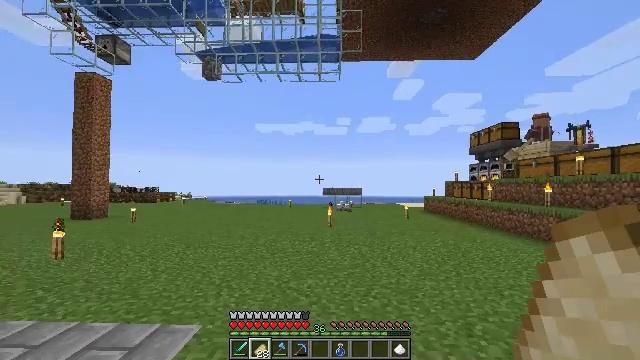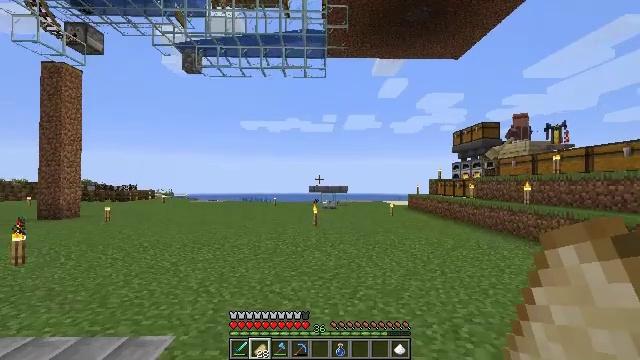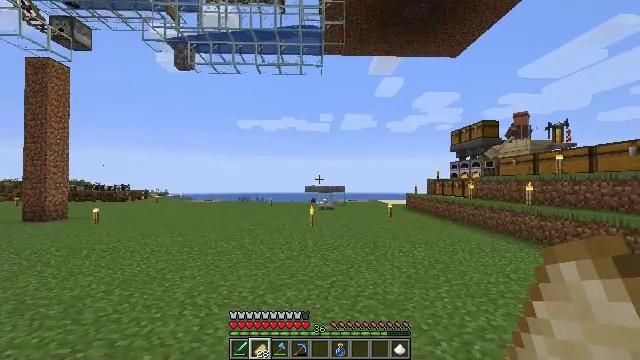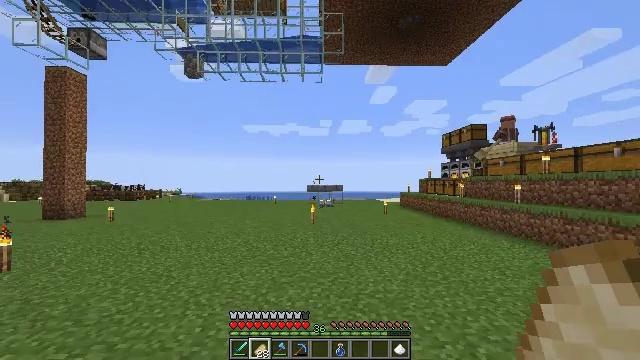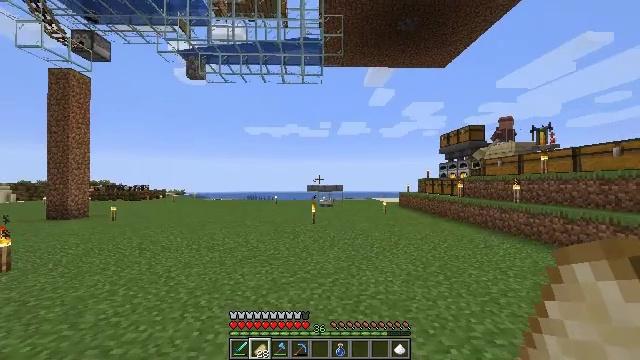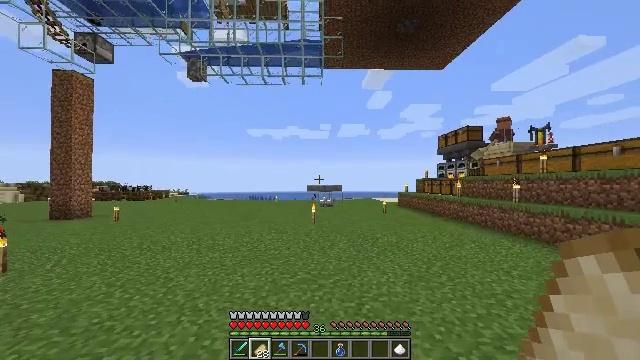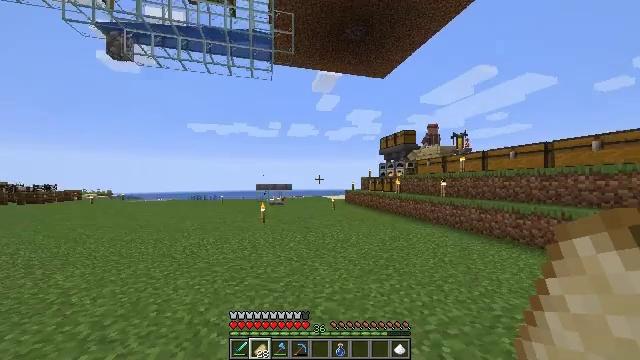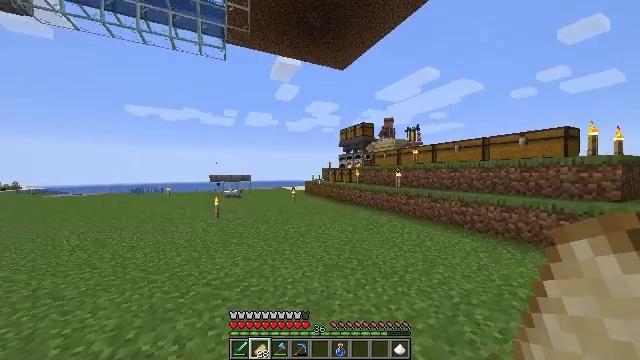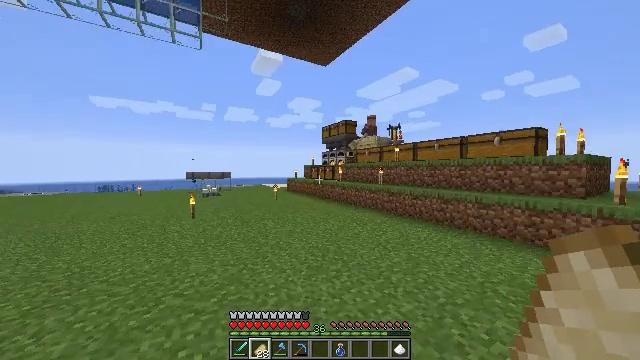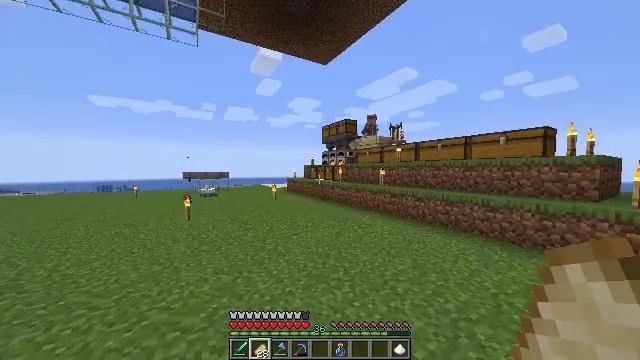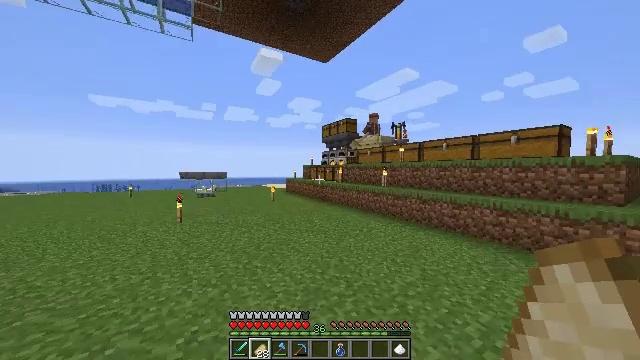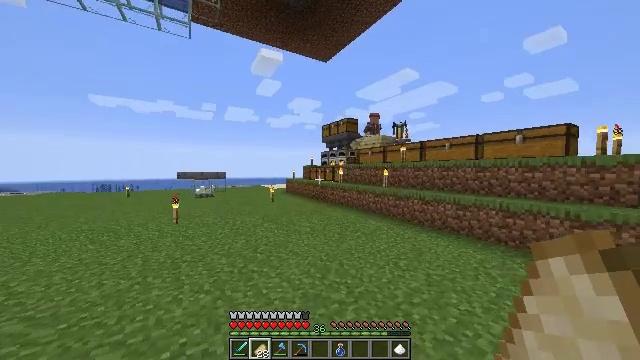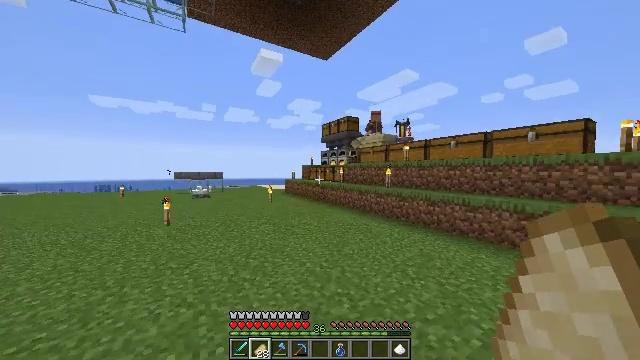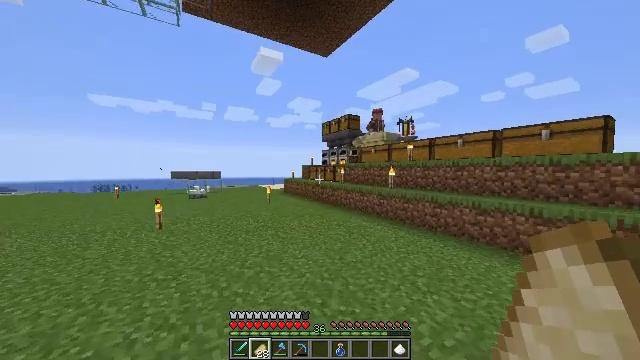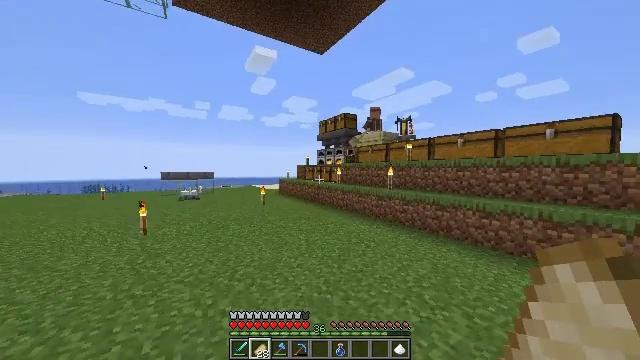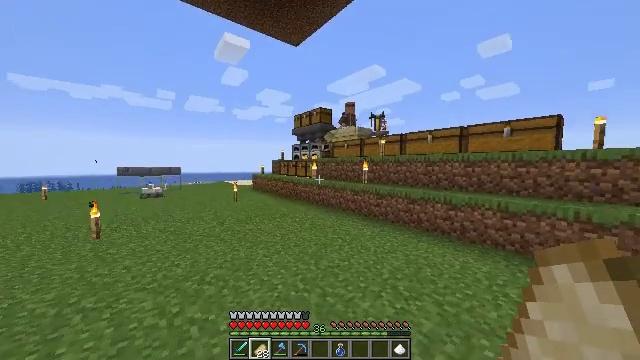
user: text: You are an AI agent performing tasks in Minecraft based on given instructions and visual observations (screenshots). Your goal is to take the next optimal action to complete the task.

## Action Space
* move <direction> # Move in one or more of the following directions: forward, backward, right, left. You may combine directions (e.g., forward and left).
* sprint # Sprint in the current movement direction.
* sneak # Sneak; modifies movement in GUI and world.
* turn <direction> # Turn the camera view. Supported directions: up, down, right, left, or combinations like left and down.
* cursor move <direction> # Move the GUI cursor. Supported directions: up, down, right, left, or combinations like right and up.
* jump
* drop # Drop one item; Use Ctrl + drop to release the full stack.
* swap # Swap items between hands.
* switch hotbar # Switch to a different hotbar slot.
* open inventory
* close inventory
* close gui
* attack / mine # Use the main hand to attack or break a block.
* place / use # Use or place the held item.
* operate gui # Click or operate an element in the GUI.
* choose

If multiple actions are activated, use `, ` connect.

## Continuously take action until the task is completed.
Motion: motion action
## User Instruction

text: Use crafting table to craft a fermented spider eye.
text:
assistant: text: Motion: move forward, turn right
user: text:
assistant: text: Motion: move forward, sprint
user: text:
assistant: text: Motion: move forward, sprint
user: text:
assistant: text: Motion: move forward, sprint
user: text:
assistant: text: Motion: move forward
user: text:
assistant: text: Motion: move forward, sprint, turn right
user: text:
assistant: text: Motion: move forward, sprint, turn right and down
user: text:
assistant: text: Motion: move forward, sprint, turn right
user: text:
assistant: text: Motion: move forward, sprint
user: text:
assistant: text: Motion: move forward
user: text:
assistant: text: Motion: move forward
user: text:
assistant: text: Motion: move forward, sprint
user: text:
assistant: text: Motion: move forward, sprint
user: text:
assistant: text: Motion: move forward, sprint, turn right
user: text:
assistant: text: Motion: move forward, turn right and down
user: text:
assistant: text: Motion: move forward, turn right and down
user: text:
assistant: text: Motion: move forward, sprint, turn right
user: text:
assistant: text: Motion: move forward, sprint
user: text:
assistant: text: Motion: move forward, sprint
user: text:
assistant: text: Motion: move forward
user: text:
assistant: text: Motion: move forward, turn right
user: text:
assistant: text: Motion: move forward, sprint, turn right
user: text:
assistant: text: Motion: move forward, sprint
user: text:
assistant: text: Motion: move forward, sprint
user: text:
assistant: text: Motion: move forward
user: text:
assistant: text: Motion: move forward, turn right
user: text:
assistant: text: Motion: move forward, turn right
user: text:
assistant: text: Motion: move forward, turn right
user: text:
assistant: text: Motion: move forward, turn right
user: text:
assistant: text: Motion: move forward